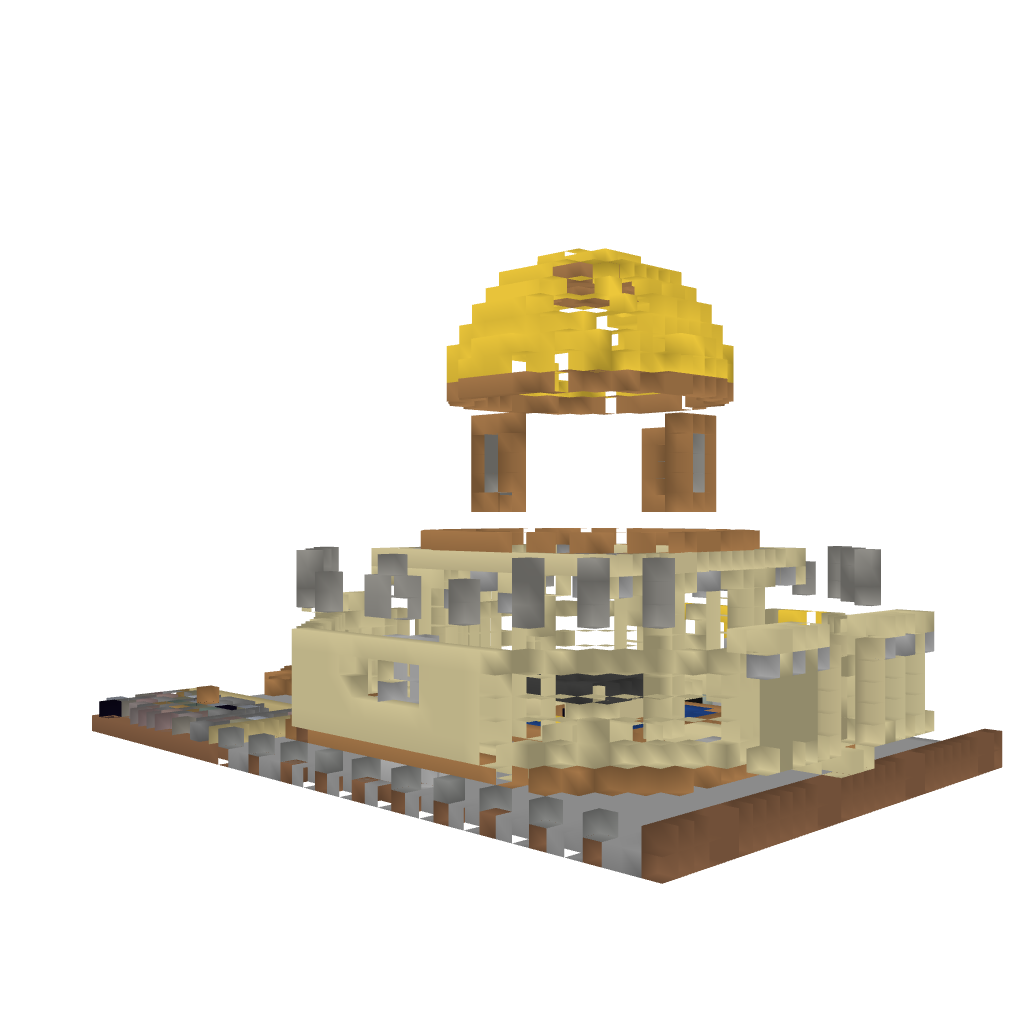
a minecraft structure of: Dome of the Rock